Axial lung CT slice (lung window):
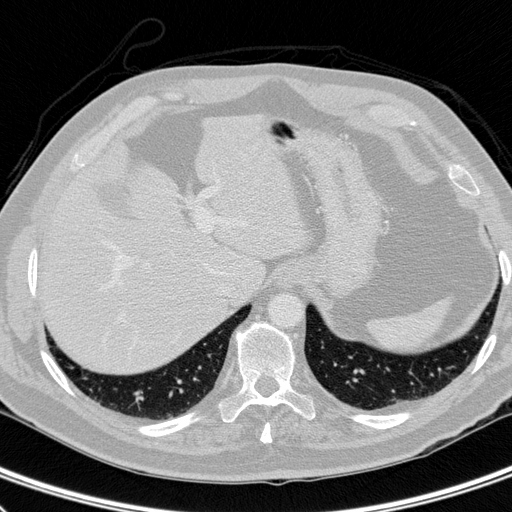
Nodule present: no